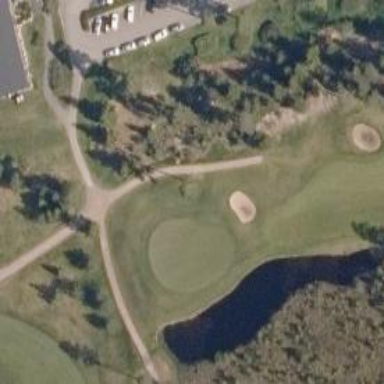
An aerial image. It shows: Service road used as golf cart path.